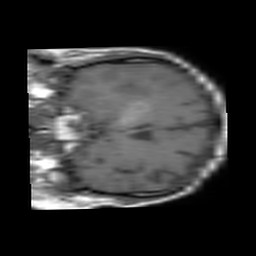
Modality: T1w
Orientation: coronal
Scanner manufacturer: philips
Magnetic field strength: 1.5 T
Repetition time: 0.55 s
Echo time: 0.015 s